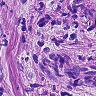
Metastatic tissue present: yes